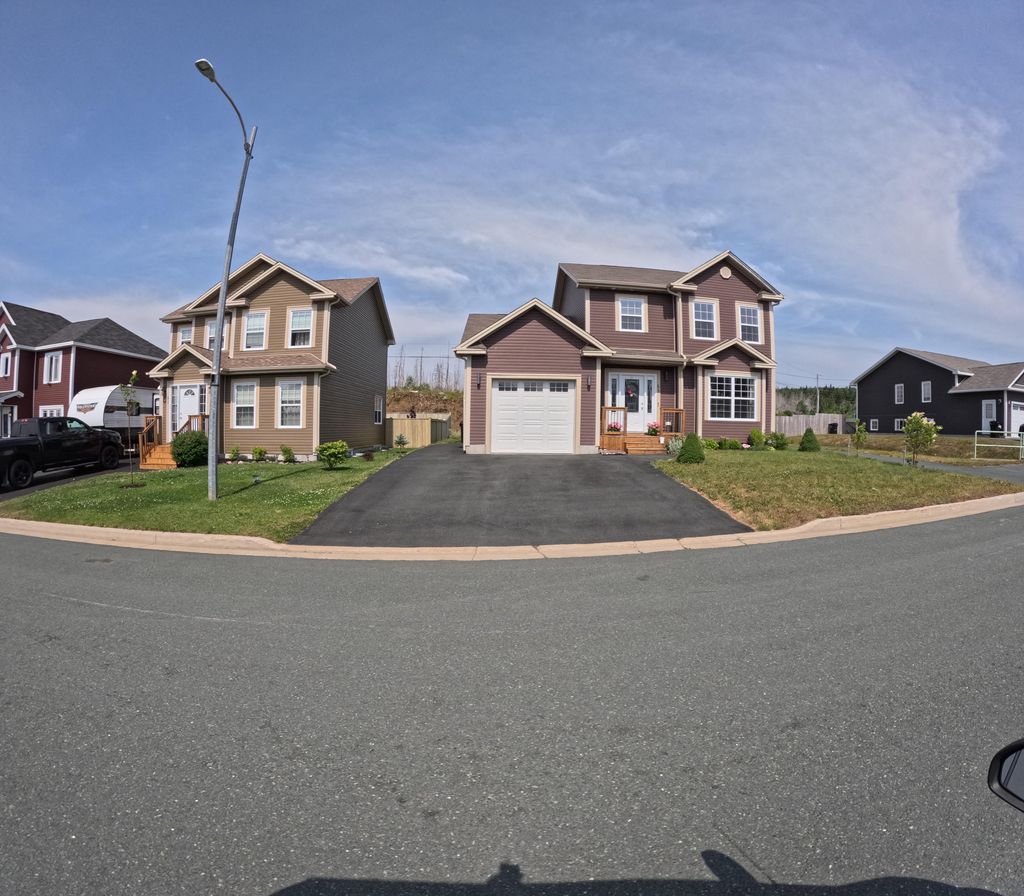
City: st_johns